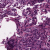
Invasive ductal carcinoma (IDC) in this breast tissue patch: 1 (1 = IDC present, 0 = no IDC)